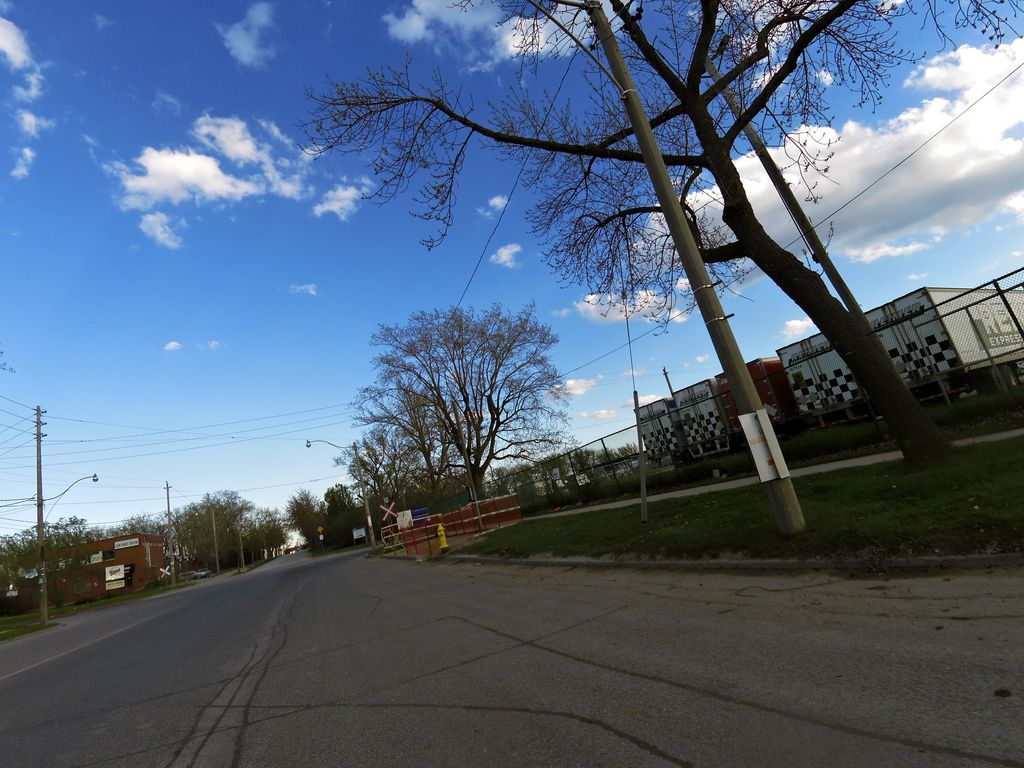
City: toronto